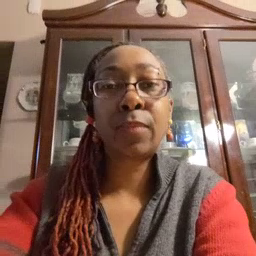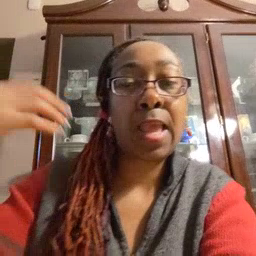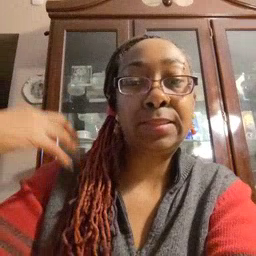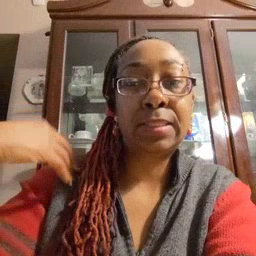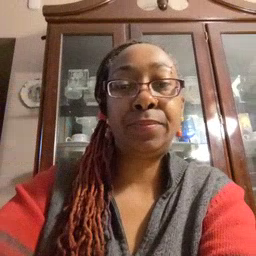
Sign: outside